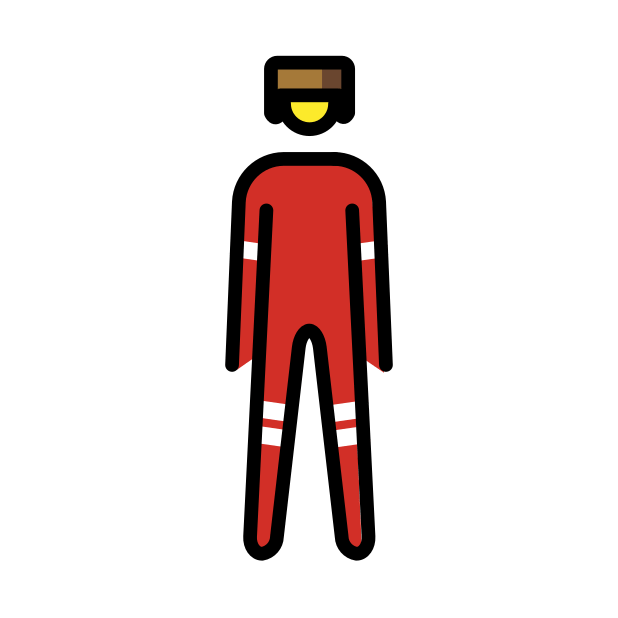
polar explorer man